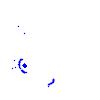
Particle: kaon